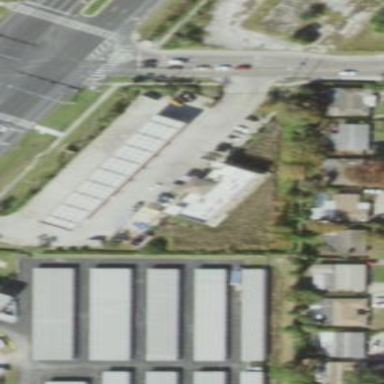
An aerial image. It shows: Fuel amenity located on the roof of building.